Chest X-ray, PA view. Patient: 33 years old, sex M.
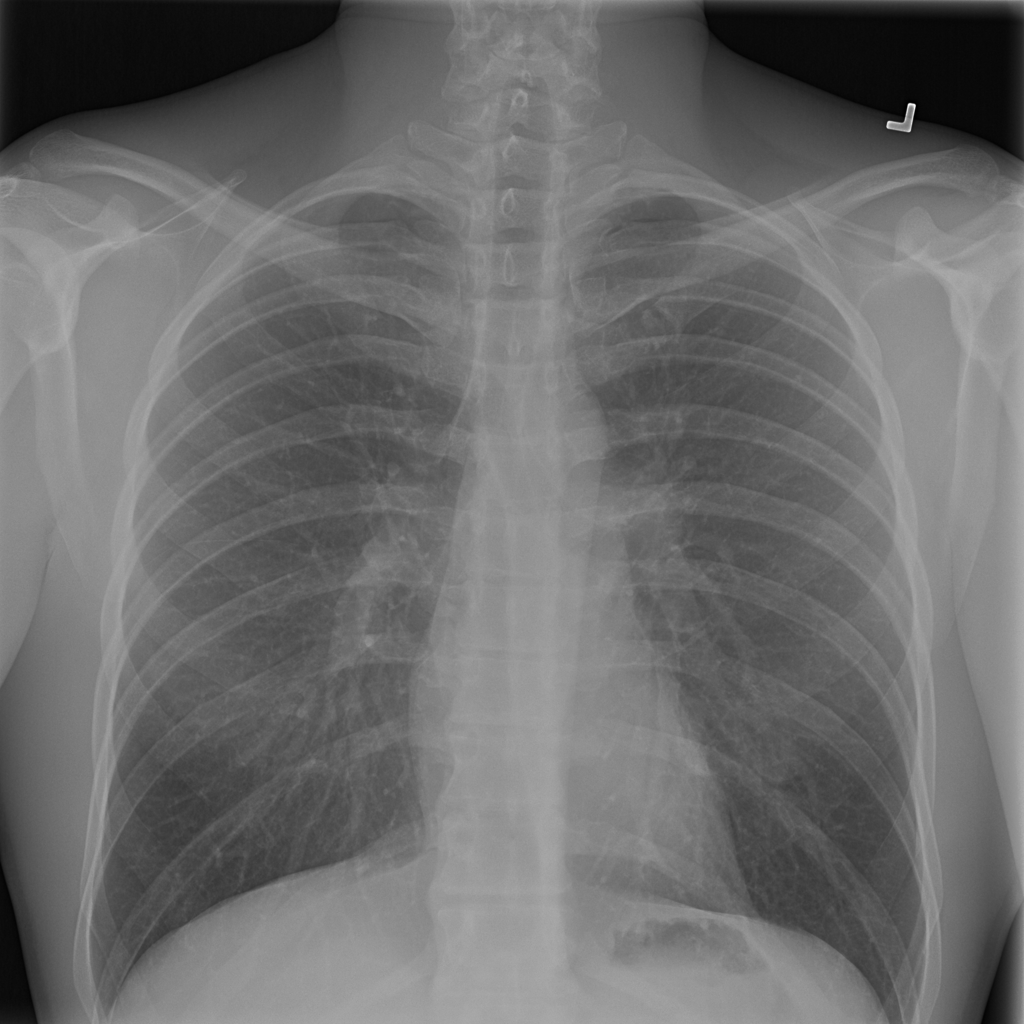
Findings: No Finding